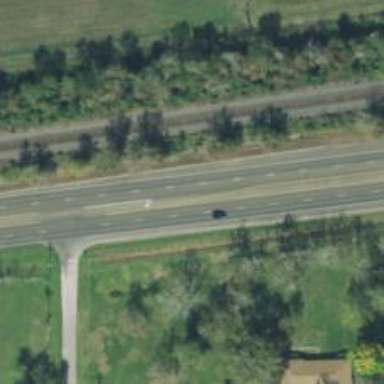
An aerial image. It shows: Trunk highway.